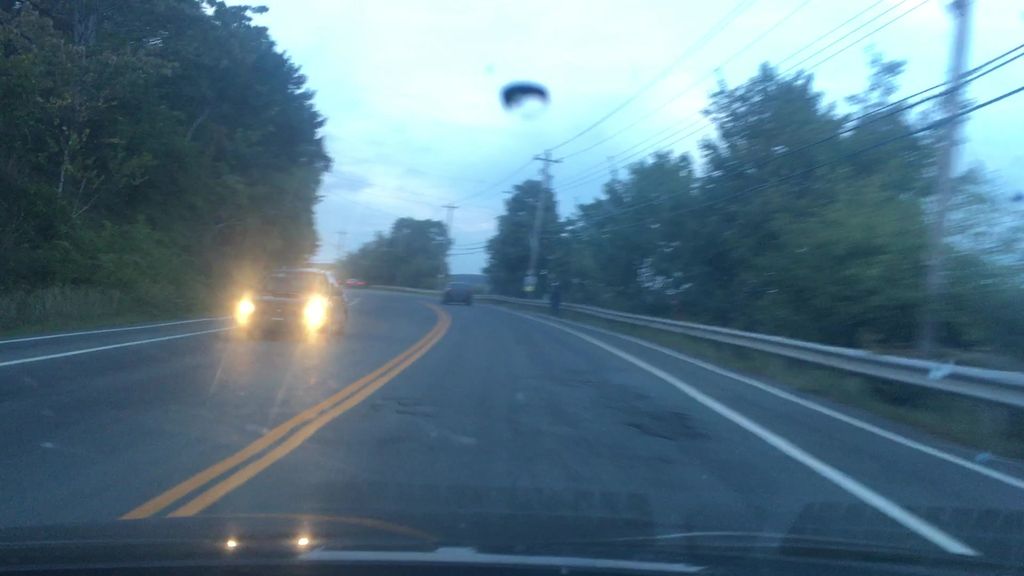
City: halifax